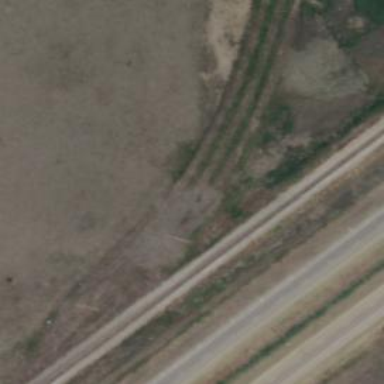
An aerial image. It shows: Disused railway spur.